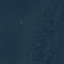
Land use / land cover class: Forest